Interaction volume radius: 10 \u00c5
Interaction volume height: 25 \u00c5
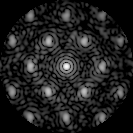
Disorder parameter: 0.4401